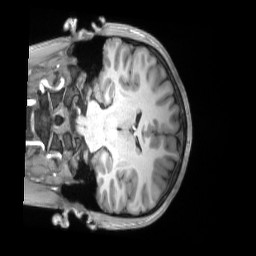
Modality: T1w
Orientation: coronal
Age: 20
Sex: male
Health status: ill
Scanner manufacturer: siemens
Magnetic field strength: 3 T
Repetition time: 2.2 s
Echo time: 0.00157 s